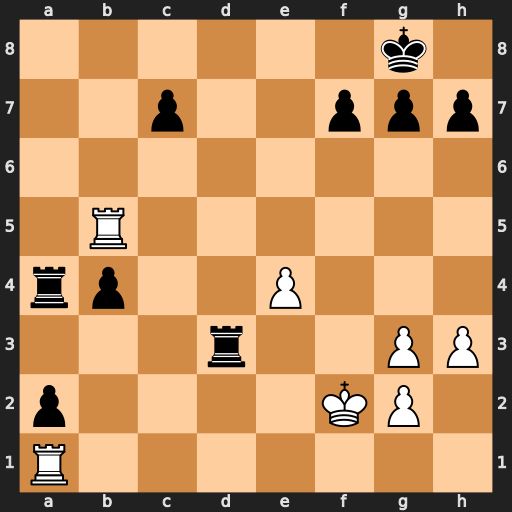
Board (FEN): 6k1/2p2ppp/8/1R6/rp2P3/3r2PP/p4KP1/R7
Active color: w
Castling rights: -
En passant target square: -
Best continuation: Rb8+ Rd8 Rxd8#